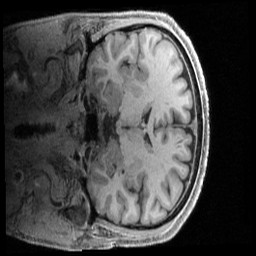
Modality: T1w
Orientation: coronal
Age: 52
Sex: male
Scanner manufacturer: siemens
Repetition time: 2.4 s
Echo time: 0.00231 s